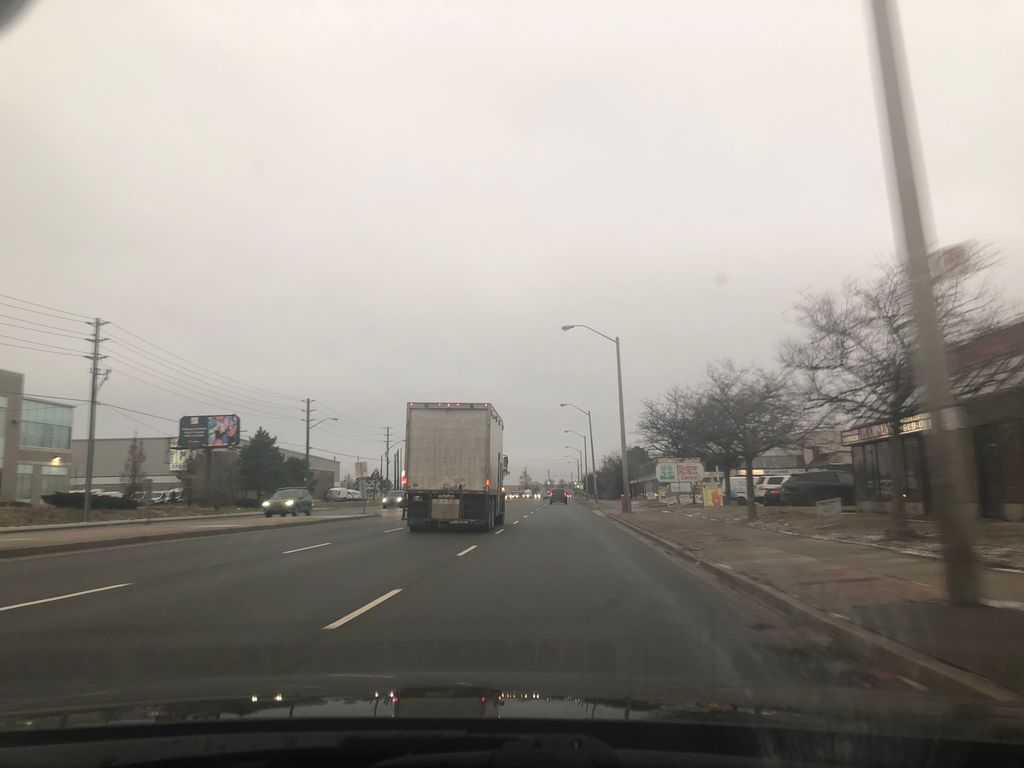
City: toronto